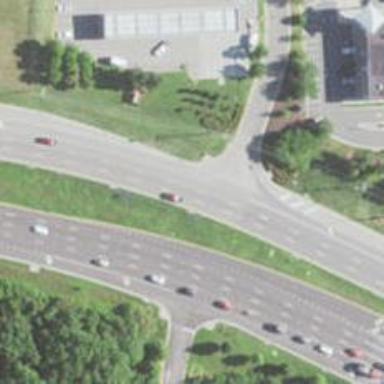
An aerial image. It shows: Expressway with asphalt surface classified as trunk highway.